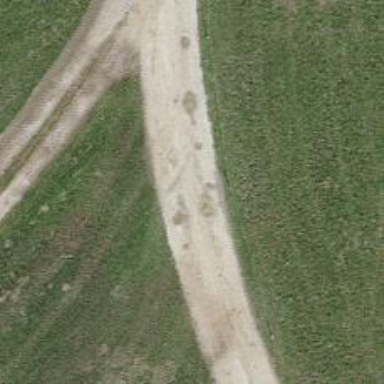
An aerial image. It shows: Track with compacted grade 2 surface.